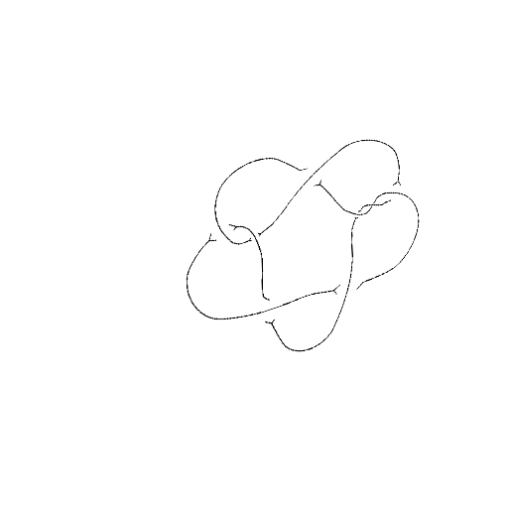
Crossing number: 8